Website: crate-barrel
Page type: billing-address
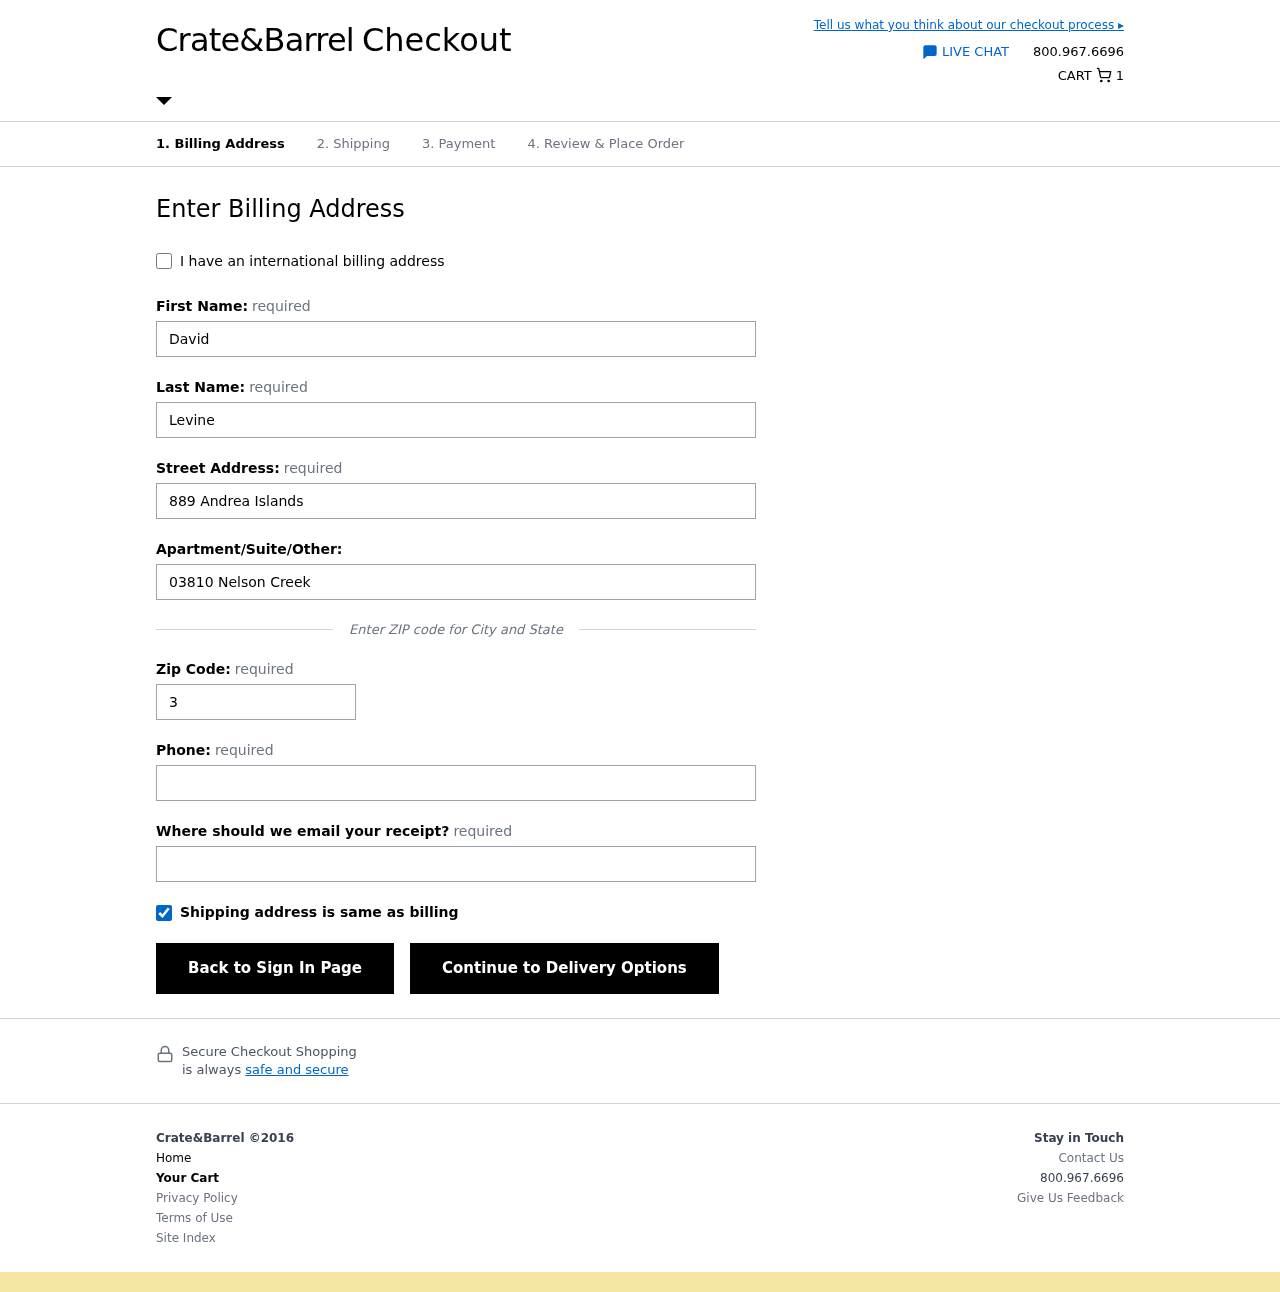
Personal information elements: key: PII_EMAIL
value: davidlevine@yahoo.com
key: PII_FIRSTNAME
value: David
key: PII_LASTNAME
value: Levine
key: PII_PHONE
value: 6006910312
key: PII_POSTCODE
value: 38968
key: PII_STREET
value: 889 Andrea Islands
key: PII_STREET2
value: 03810 Nelson Creek
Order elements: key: ORDER_NUM_ITEMS
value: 1